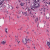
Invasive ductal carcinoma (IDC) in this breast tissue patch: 1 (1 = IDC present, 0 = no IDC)